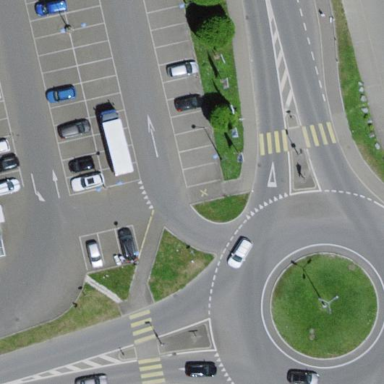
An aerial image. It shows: Tertiary road with asphalt surface leading to roundabout.